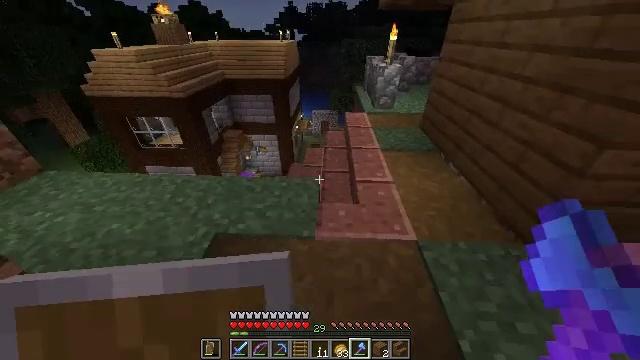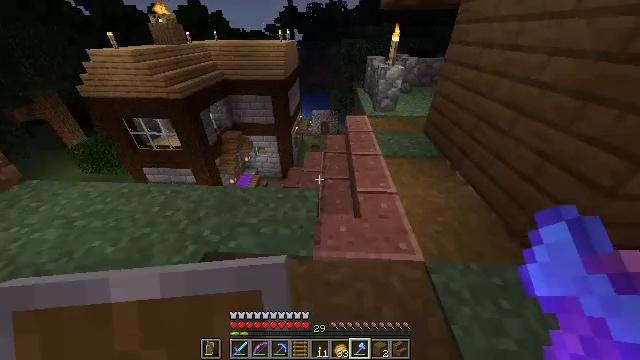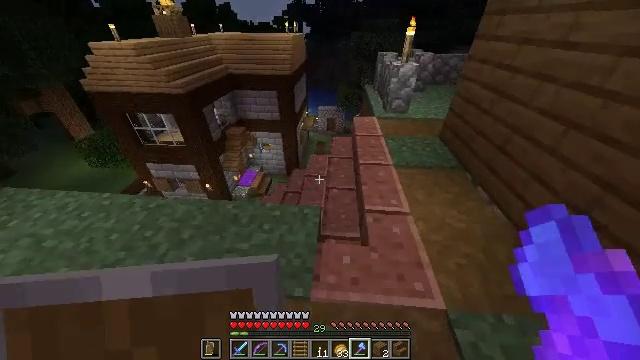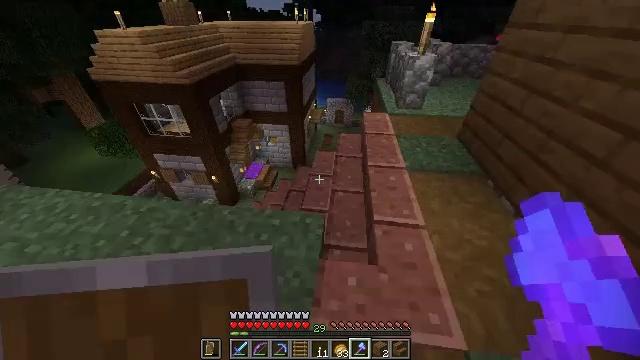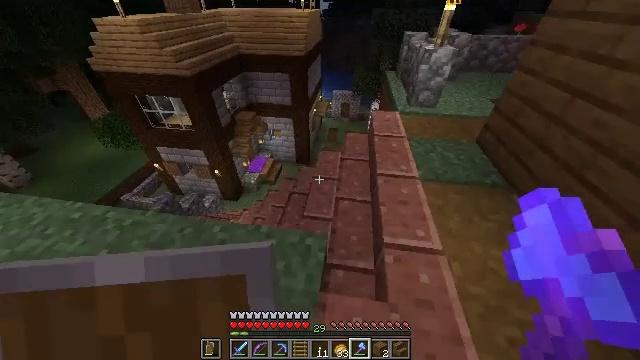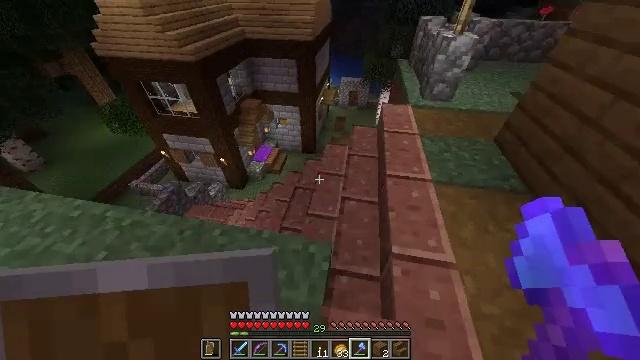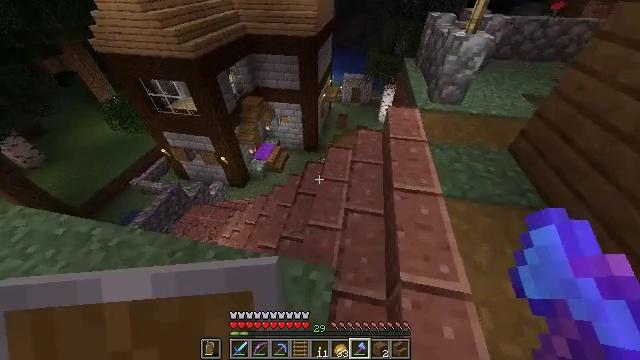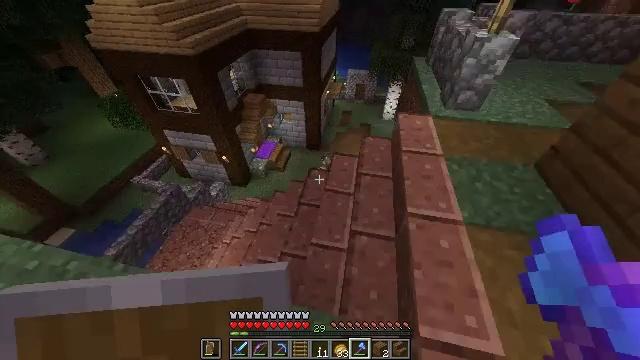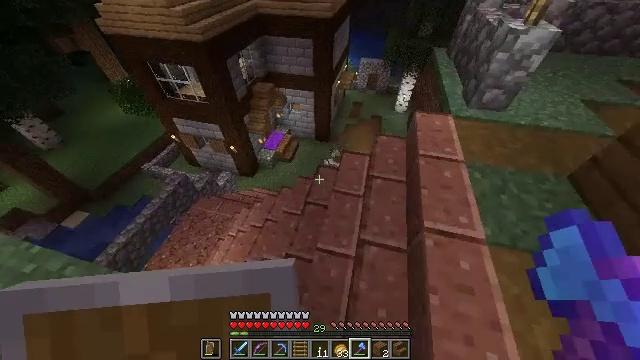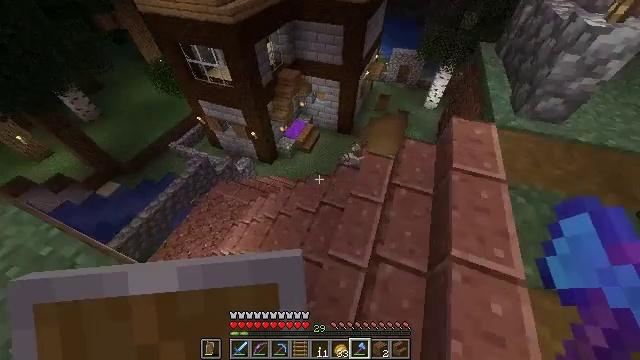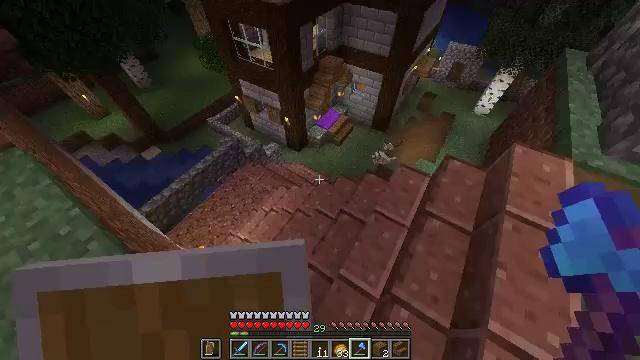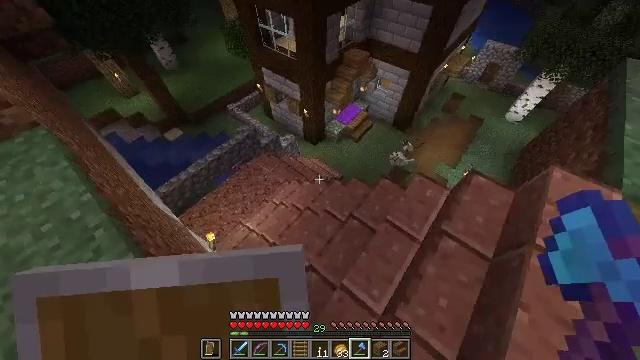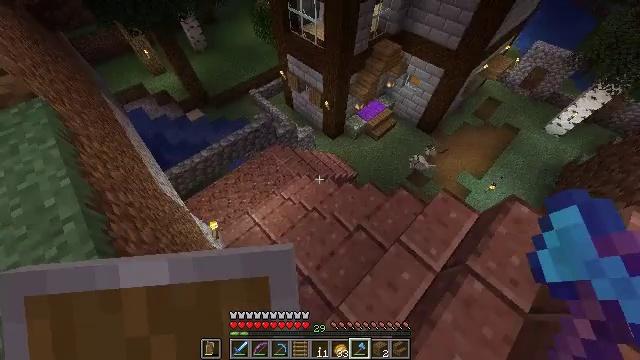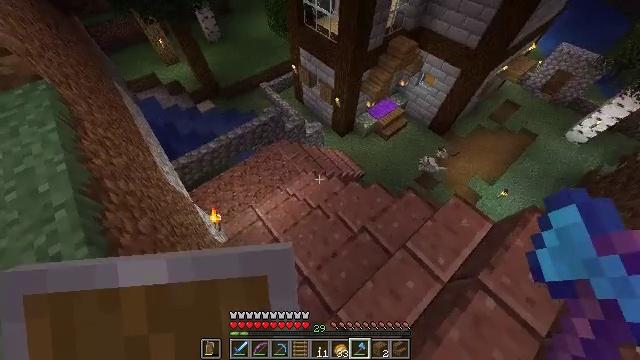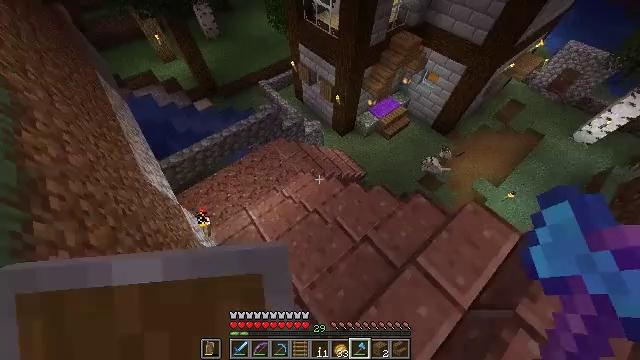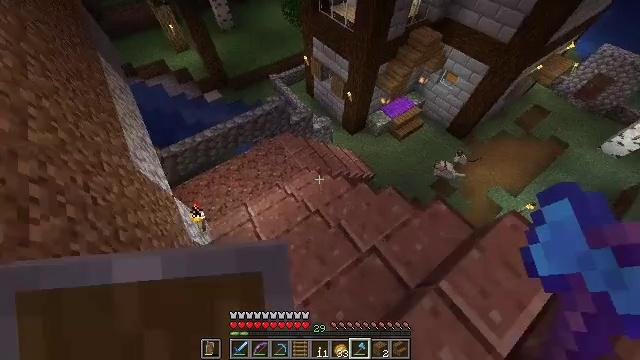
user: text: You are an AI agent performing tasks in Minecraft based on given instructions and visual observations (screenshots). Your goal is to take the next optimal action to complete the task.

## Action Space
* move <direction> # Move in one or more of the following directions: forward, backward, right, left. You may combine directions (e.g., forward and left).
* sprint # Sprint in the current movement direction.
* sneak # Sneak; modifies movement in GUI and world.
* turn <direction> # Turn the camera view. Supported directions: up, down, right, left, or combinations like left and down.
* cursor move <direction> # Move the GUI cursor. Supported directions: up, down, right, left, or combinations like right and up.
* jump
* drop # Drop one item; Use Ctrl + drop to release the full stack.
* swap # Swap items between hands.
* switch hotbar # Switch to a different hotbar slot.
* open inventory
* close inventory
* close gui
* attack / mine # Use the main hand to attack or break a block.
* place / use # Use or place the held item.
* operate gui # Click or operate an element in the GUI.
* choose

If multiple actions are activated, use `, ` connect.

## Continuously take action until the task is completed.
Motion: motion action
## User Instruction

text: Combine wool and orange dye to craft an orange bed.
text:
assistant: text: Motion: move forward
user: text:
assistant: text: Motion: move forward, turn left and down
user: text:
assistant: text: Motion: move forward, turn left and down
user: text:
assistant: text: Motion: move forward, turn left and down
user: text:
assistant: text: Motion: move forward, turn left and down
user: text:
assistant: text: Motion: move forward
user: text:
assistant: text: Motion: move forward, turn down
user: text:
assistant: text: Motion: move forward, turn left and down
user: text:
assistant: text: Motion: move forward, turn left and down
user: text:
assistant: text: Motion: move forward, turn left and down
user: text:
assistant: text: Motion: move forward, turn left and down
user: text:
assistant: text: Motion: move forward, turn left and down
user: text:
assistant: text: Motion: move forward, turn left
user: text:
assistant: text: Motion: move forward
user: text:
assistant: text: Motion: move forward, turn left
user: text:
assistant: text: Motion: move forward, turn left
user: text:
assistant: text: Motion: move forward
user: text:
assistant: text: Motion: move forward
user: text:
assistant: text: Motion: move forward
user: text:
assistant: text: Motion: move forward and move left
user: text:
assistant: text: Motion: move forward and move left, turn right and down
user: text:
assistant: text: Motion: move forward and move left, turn right
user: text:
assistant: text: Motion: move forward and move left, turn right
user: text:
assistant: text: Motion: move forward and move left, turn right
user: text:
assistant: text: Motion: move forward and move left, turn right and up
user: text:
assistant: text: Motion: move forward, turn right and up
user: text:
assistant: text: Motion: move forward
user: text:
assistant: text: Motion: move forward, turn right
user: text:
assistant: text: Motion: move forward, turn right and up
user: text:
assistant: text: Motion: move forward, turn right and up